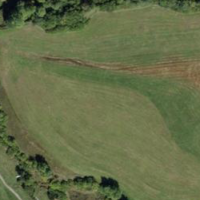
EUNIS habitat code: 23
Species observed at this site:
Cyanistes caeruleus
Anas platyrhynchos
Linaria cannabina
Chiasmia clathrata
Fringilla coelebs
Silene dioica
Ptyonoprogne rupestris
Carduelis carduelis
Filipendula ulmaria
Geum rivale
Parus major
Brachyta interrogationis
Pieris rapae
Turdus pilaris
Rumex alpinus
Carpodacus erythrinus
Motacilla alba